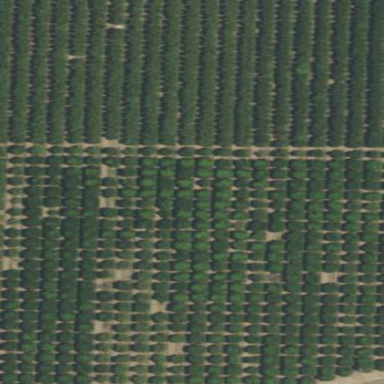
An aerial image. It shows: Orange orchard with rows of orange trees.